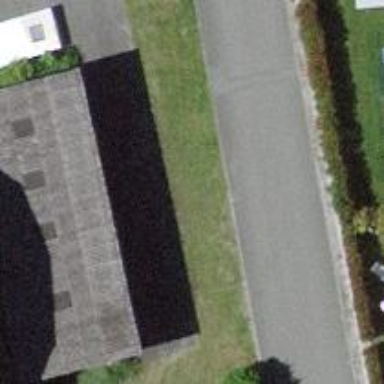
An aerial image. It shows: Shed building.